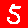
Digit: 5